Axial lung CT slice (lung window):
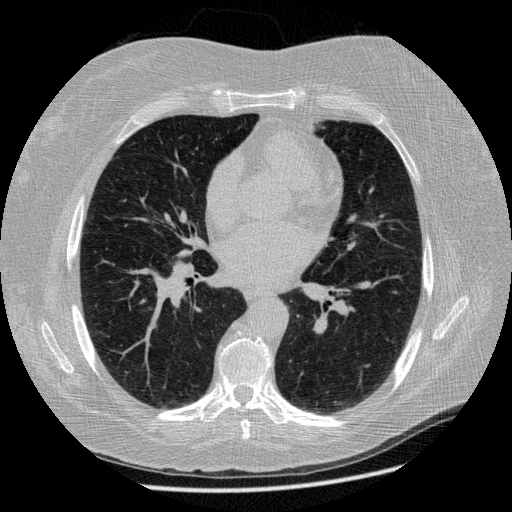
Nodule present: no